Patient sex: F
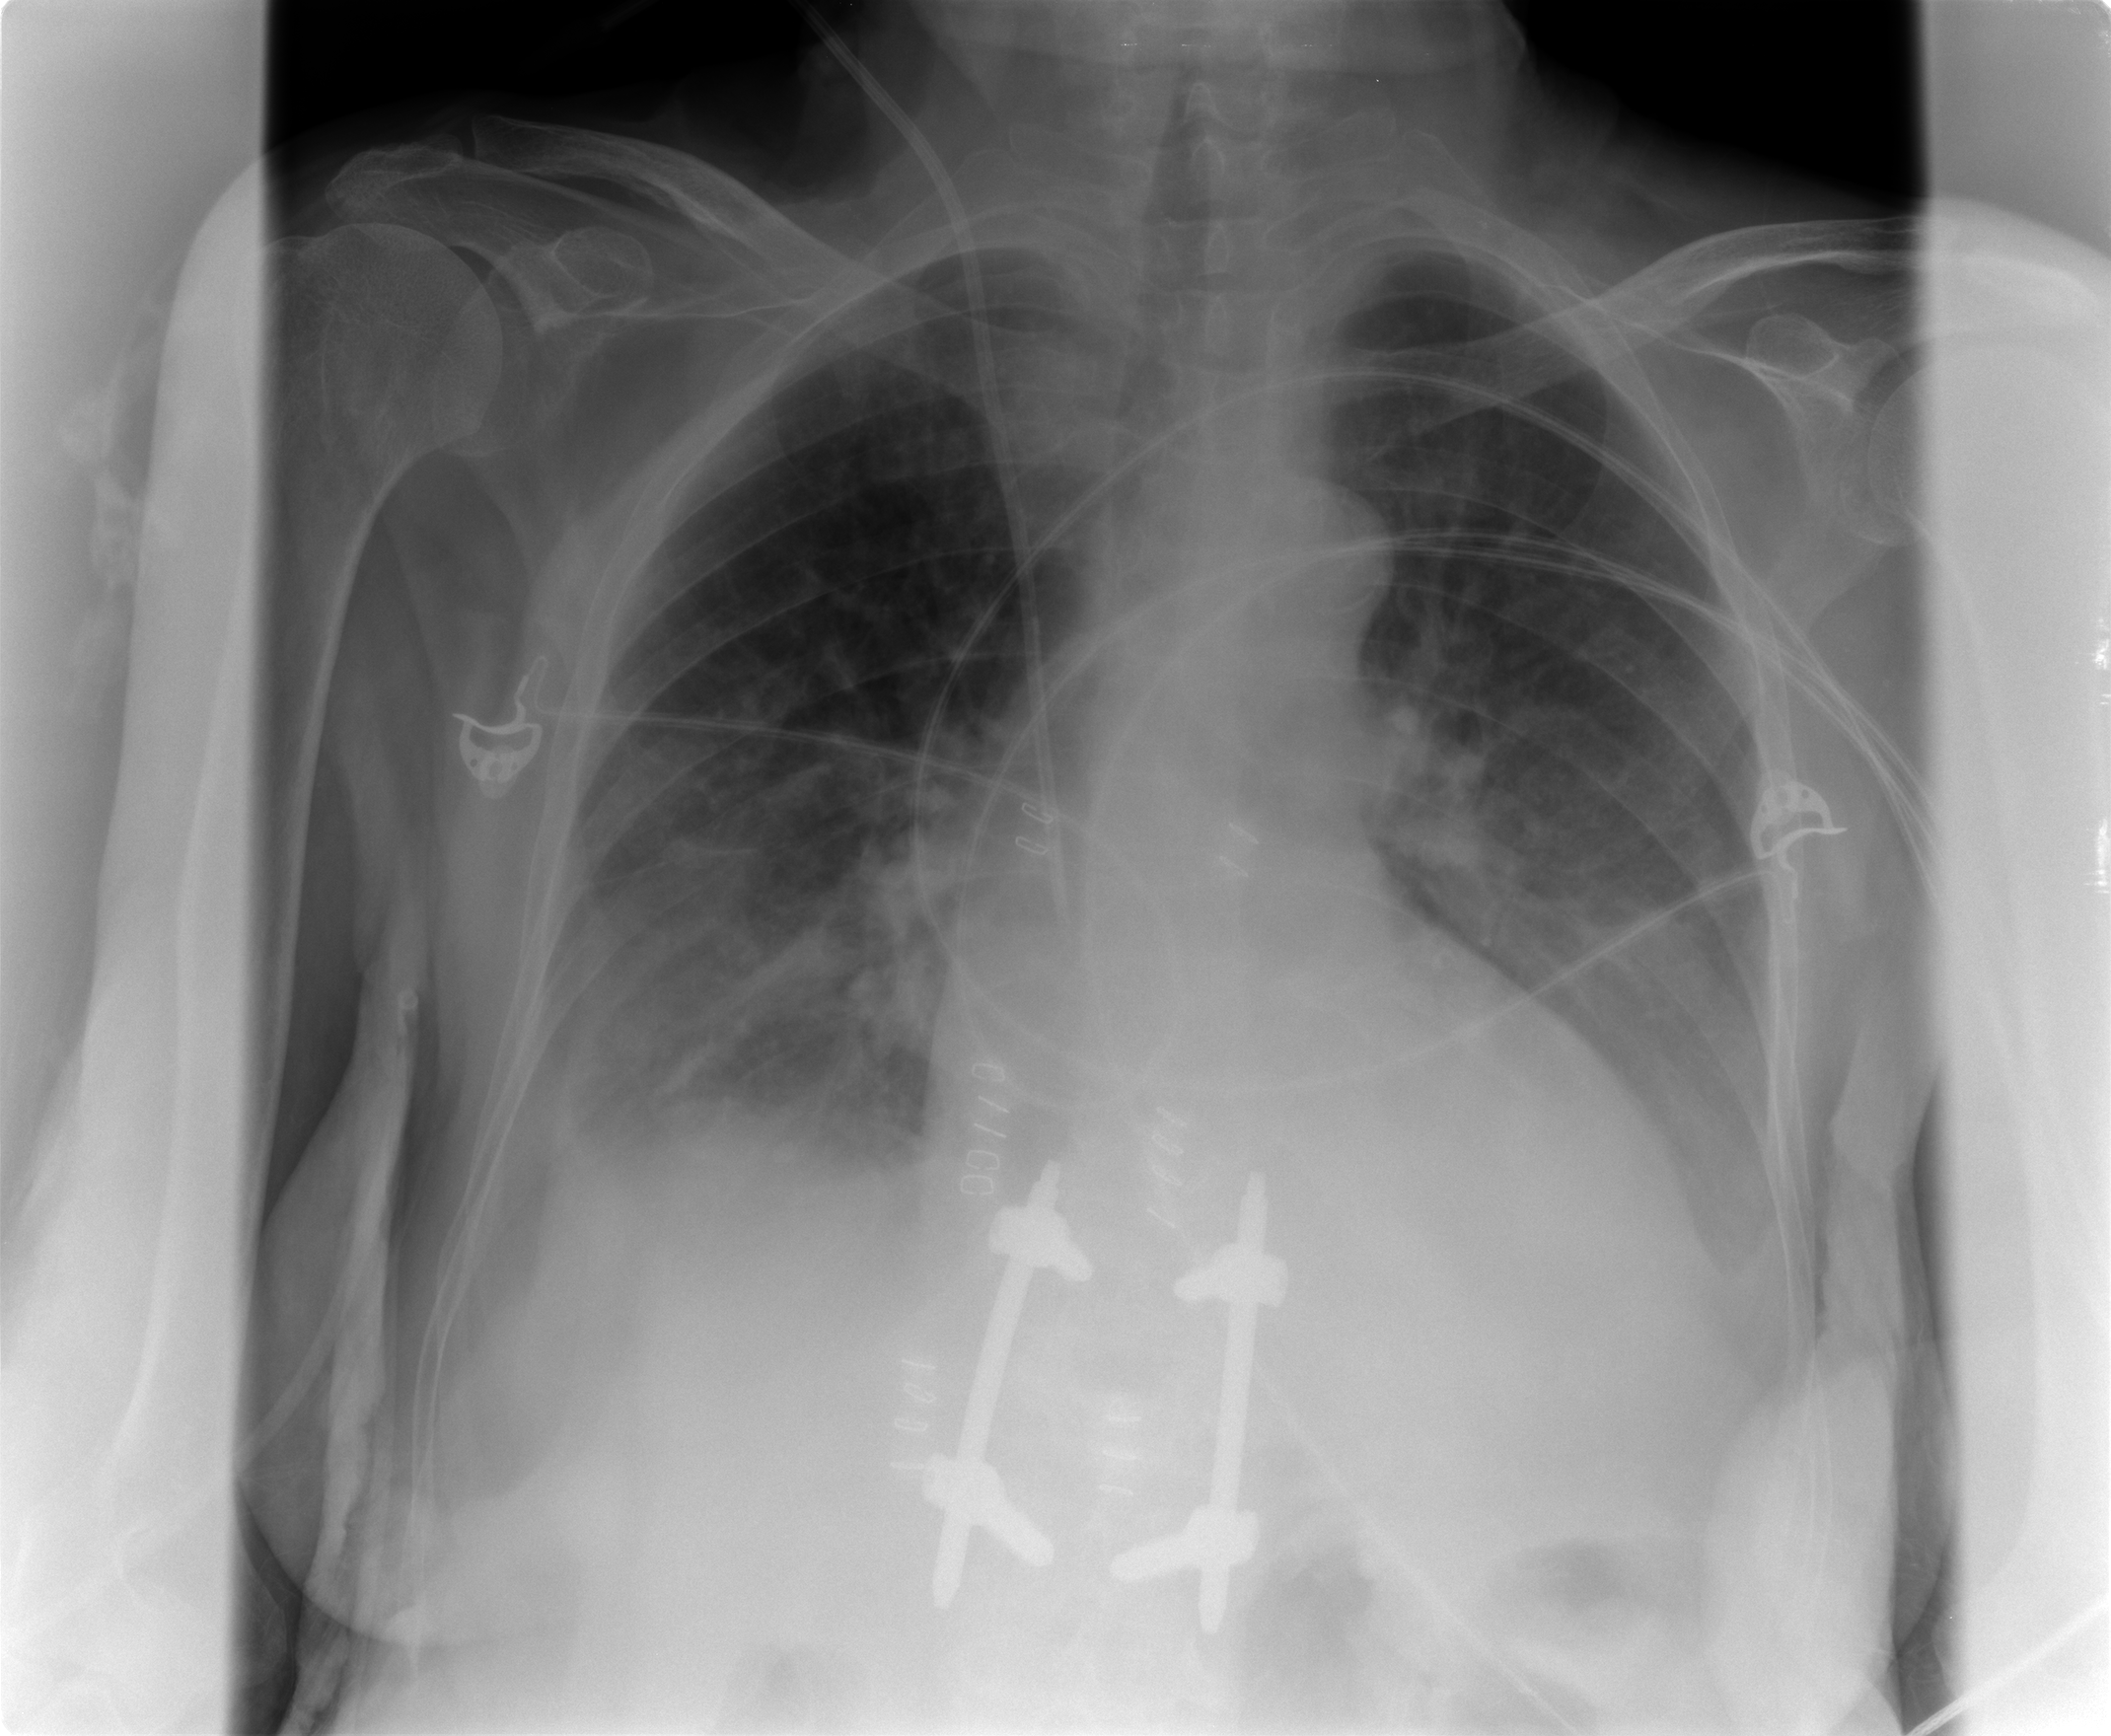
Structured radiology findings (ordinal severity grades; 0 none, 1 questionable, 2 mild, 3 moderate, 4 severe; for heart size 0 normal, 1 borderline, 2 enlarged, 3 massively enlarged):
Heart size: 2
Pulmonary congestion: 2
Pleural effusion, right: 2
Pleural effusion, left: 2
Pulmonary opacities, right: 1
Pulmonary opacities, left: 2
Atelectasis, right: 2
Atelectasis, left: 2